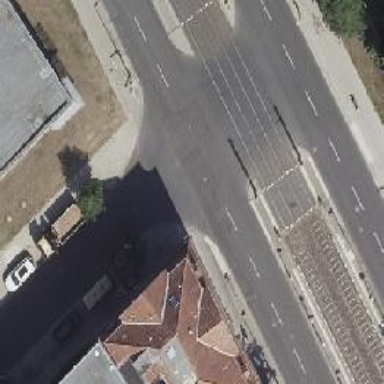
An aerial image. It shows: Unmarked crossing with pedestrian island.